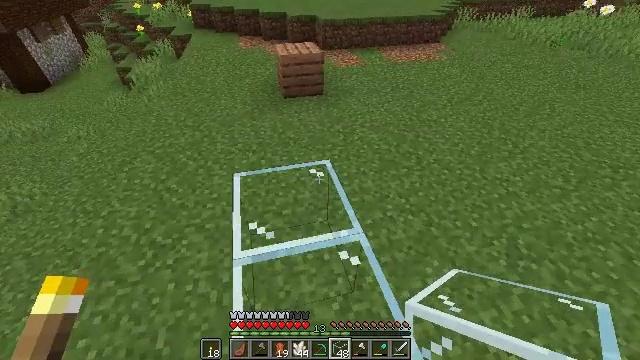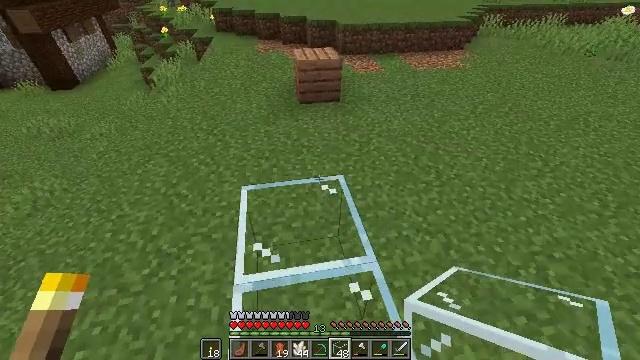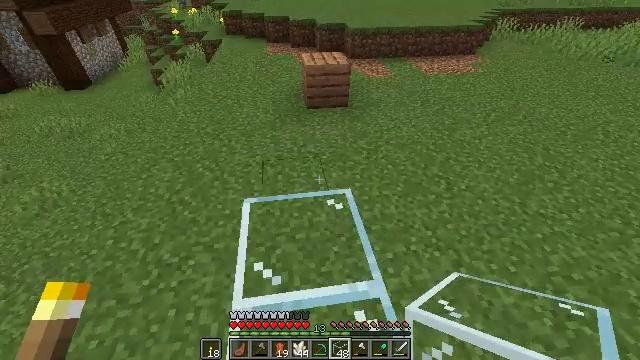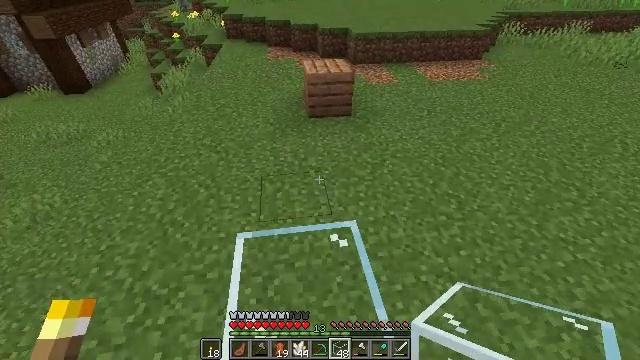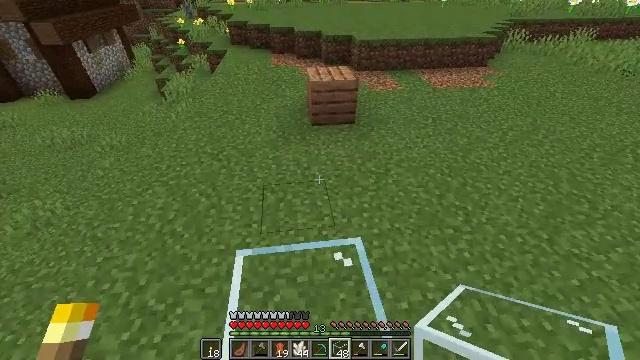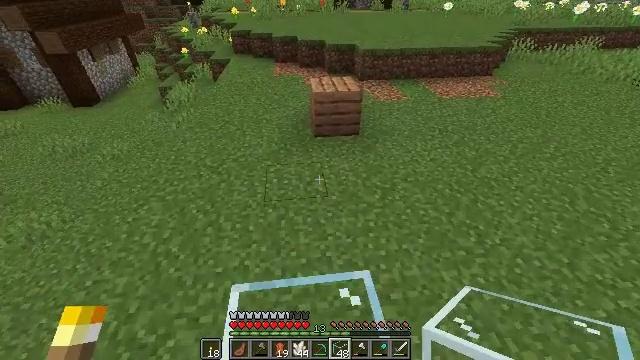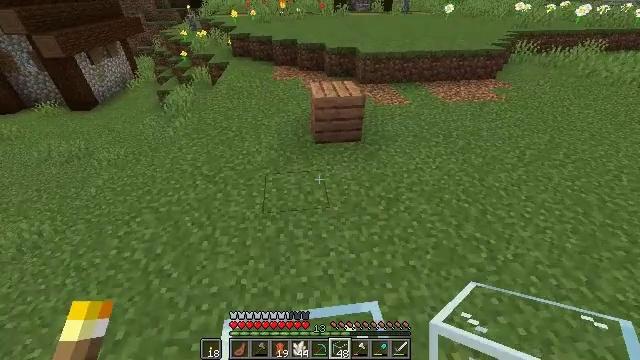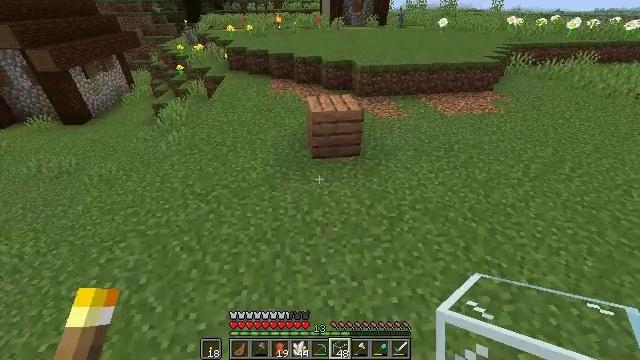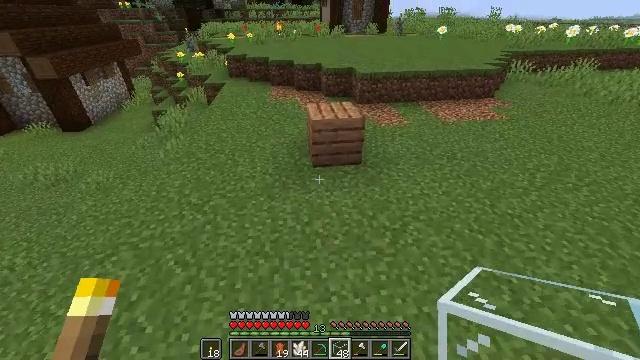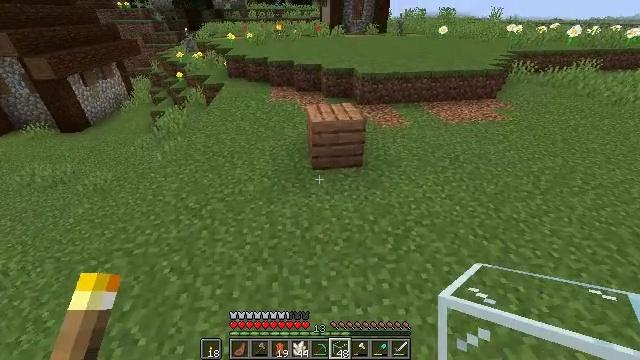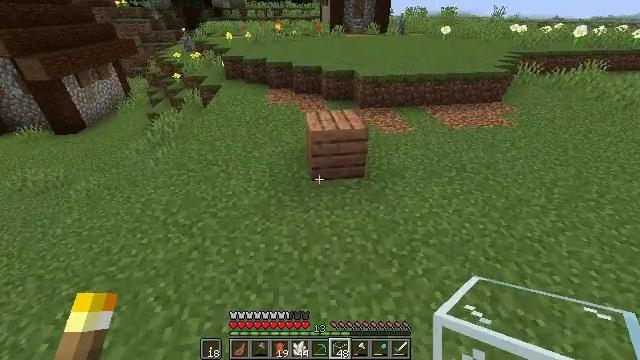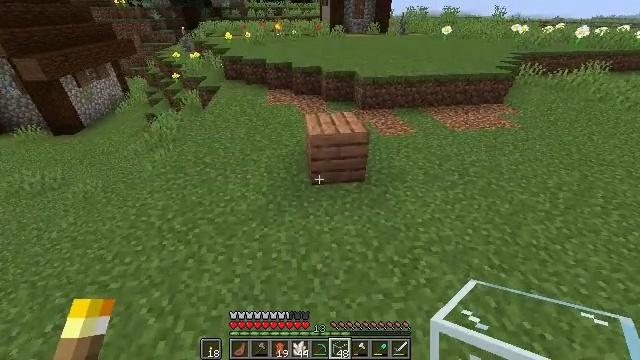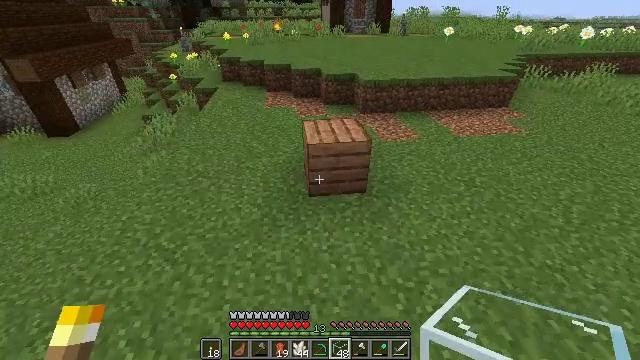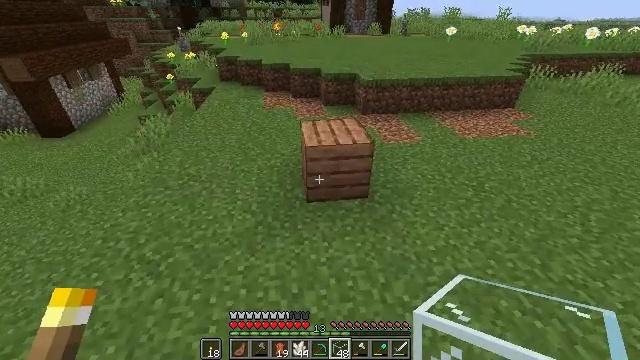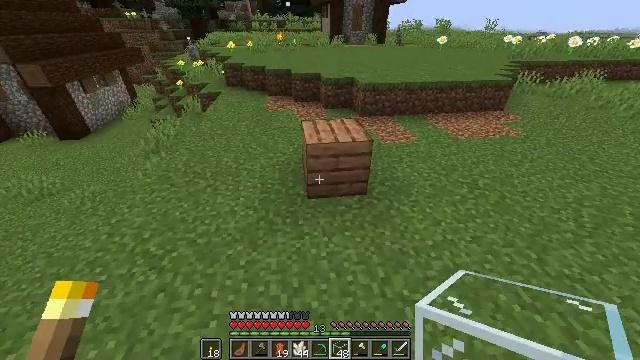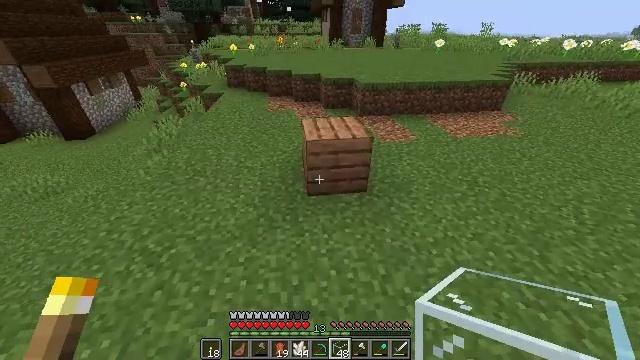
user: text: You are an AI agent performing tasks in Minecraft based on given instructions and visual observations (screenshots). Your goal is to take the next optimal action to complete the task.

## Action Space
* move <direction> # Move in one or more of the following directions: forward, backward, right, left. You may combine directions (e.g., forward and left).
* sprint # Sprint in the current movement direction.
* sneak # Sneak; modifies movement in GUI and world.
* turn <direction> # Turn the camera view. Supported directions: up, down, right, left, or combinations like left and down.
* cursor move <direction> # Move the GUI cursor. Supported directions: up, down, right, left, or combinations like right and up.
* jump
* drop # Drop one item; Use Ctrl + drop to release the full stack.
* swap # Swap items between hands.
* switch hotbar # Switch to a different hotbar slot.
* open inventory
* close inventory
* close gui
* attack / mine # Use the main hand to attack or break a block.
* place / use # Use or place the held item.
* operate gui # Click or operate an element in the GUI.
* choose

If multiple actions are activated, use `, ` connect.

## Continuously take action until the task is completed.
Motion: motion action
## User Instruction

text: Harvest jungle planks from a wall or floor.
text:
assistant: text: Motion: move forward, turn left
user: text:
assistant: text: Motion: move forward, turn left
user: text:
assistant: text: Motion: move forward
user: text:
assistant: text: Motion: move forward, turn up
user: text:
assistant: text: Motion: move forward, turn up
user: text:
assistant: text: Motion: move forward
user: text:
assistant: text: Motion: move forward, turn up
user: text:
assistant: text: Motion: move forward, turn up
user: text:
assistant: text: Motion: move forward
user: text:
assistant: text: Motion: move forward
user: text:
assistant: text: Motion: move forward
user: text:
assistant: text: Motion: move forward
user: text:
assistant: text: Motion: move forward, sprint
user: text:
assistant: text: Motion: move forward, sprint
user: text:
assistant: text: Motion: move forward, sprint
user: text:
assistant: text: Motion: move forward, sprint
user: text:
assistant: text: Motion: move forward
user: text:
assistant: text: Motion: move forward, turn right
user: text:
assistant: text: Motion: move forward
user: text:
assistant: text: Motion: move forward
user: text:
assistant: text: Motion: move forward
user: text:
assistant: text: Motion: turn right and down
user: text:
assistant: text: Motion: turn down
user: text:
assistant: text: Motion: turn down
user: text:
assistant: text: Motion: turn down
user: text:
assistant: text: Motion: no_op
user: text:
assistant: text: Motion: no_op
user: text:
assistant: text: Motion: no_op
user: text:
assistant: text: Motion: no_op
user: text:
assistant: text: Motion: no_op